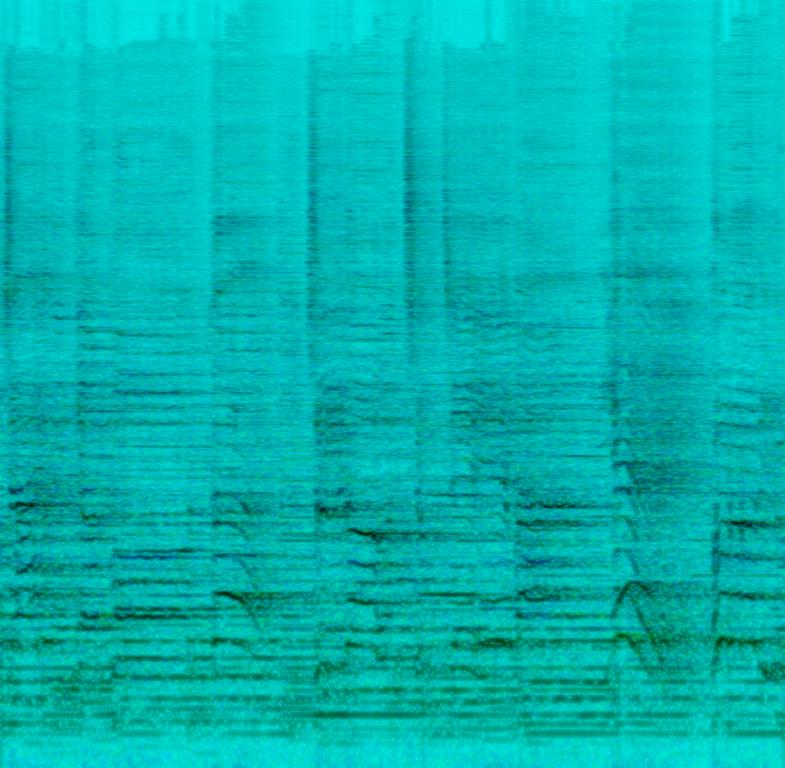
A male singer sings with a female backup singer in vocal harmony. The song is medium tempo with a yodelling medley and guitar strumming rhythm and no other instrumentation. The song is exciting and passionate. The song has poor audio quality.